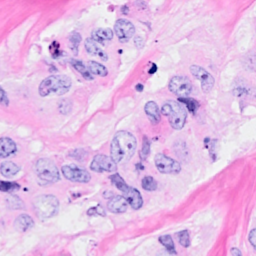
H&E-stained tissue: Breast